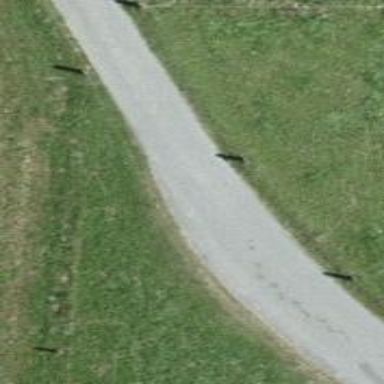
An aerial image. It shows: Unclassified road with paved surface.